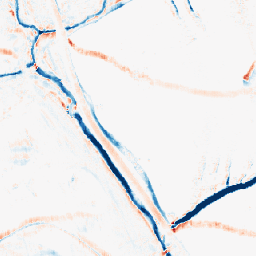
Category: morphological
Decomposition family: morphological_rect
Decomposition parameters: operation: average
width: 5
height: 10
Upsampling method: nearest
Upsampling parameters: scale: 4
Upsampling scale: 4